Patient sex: F
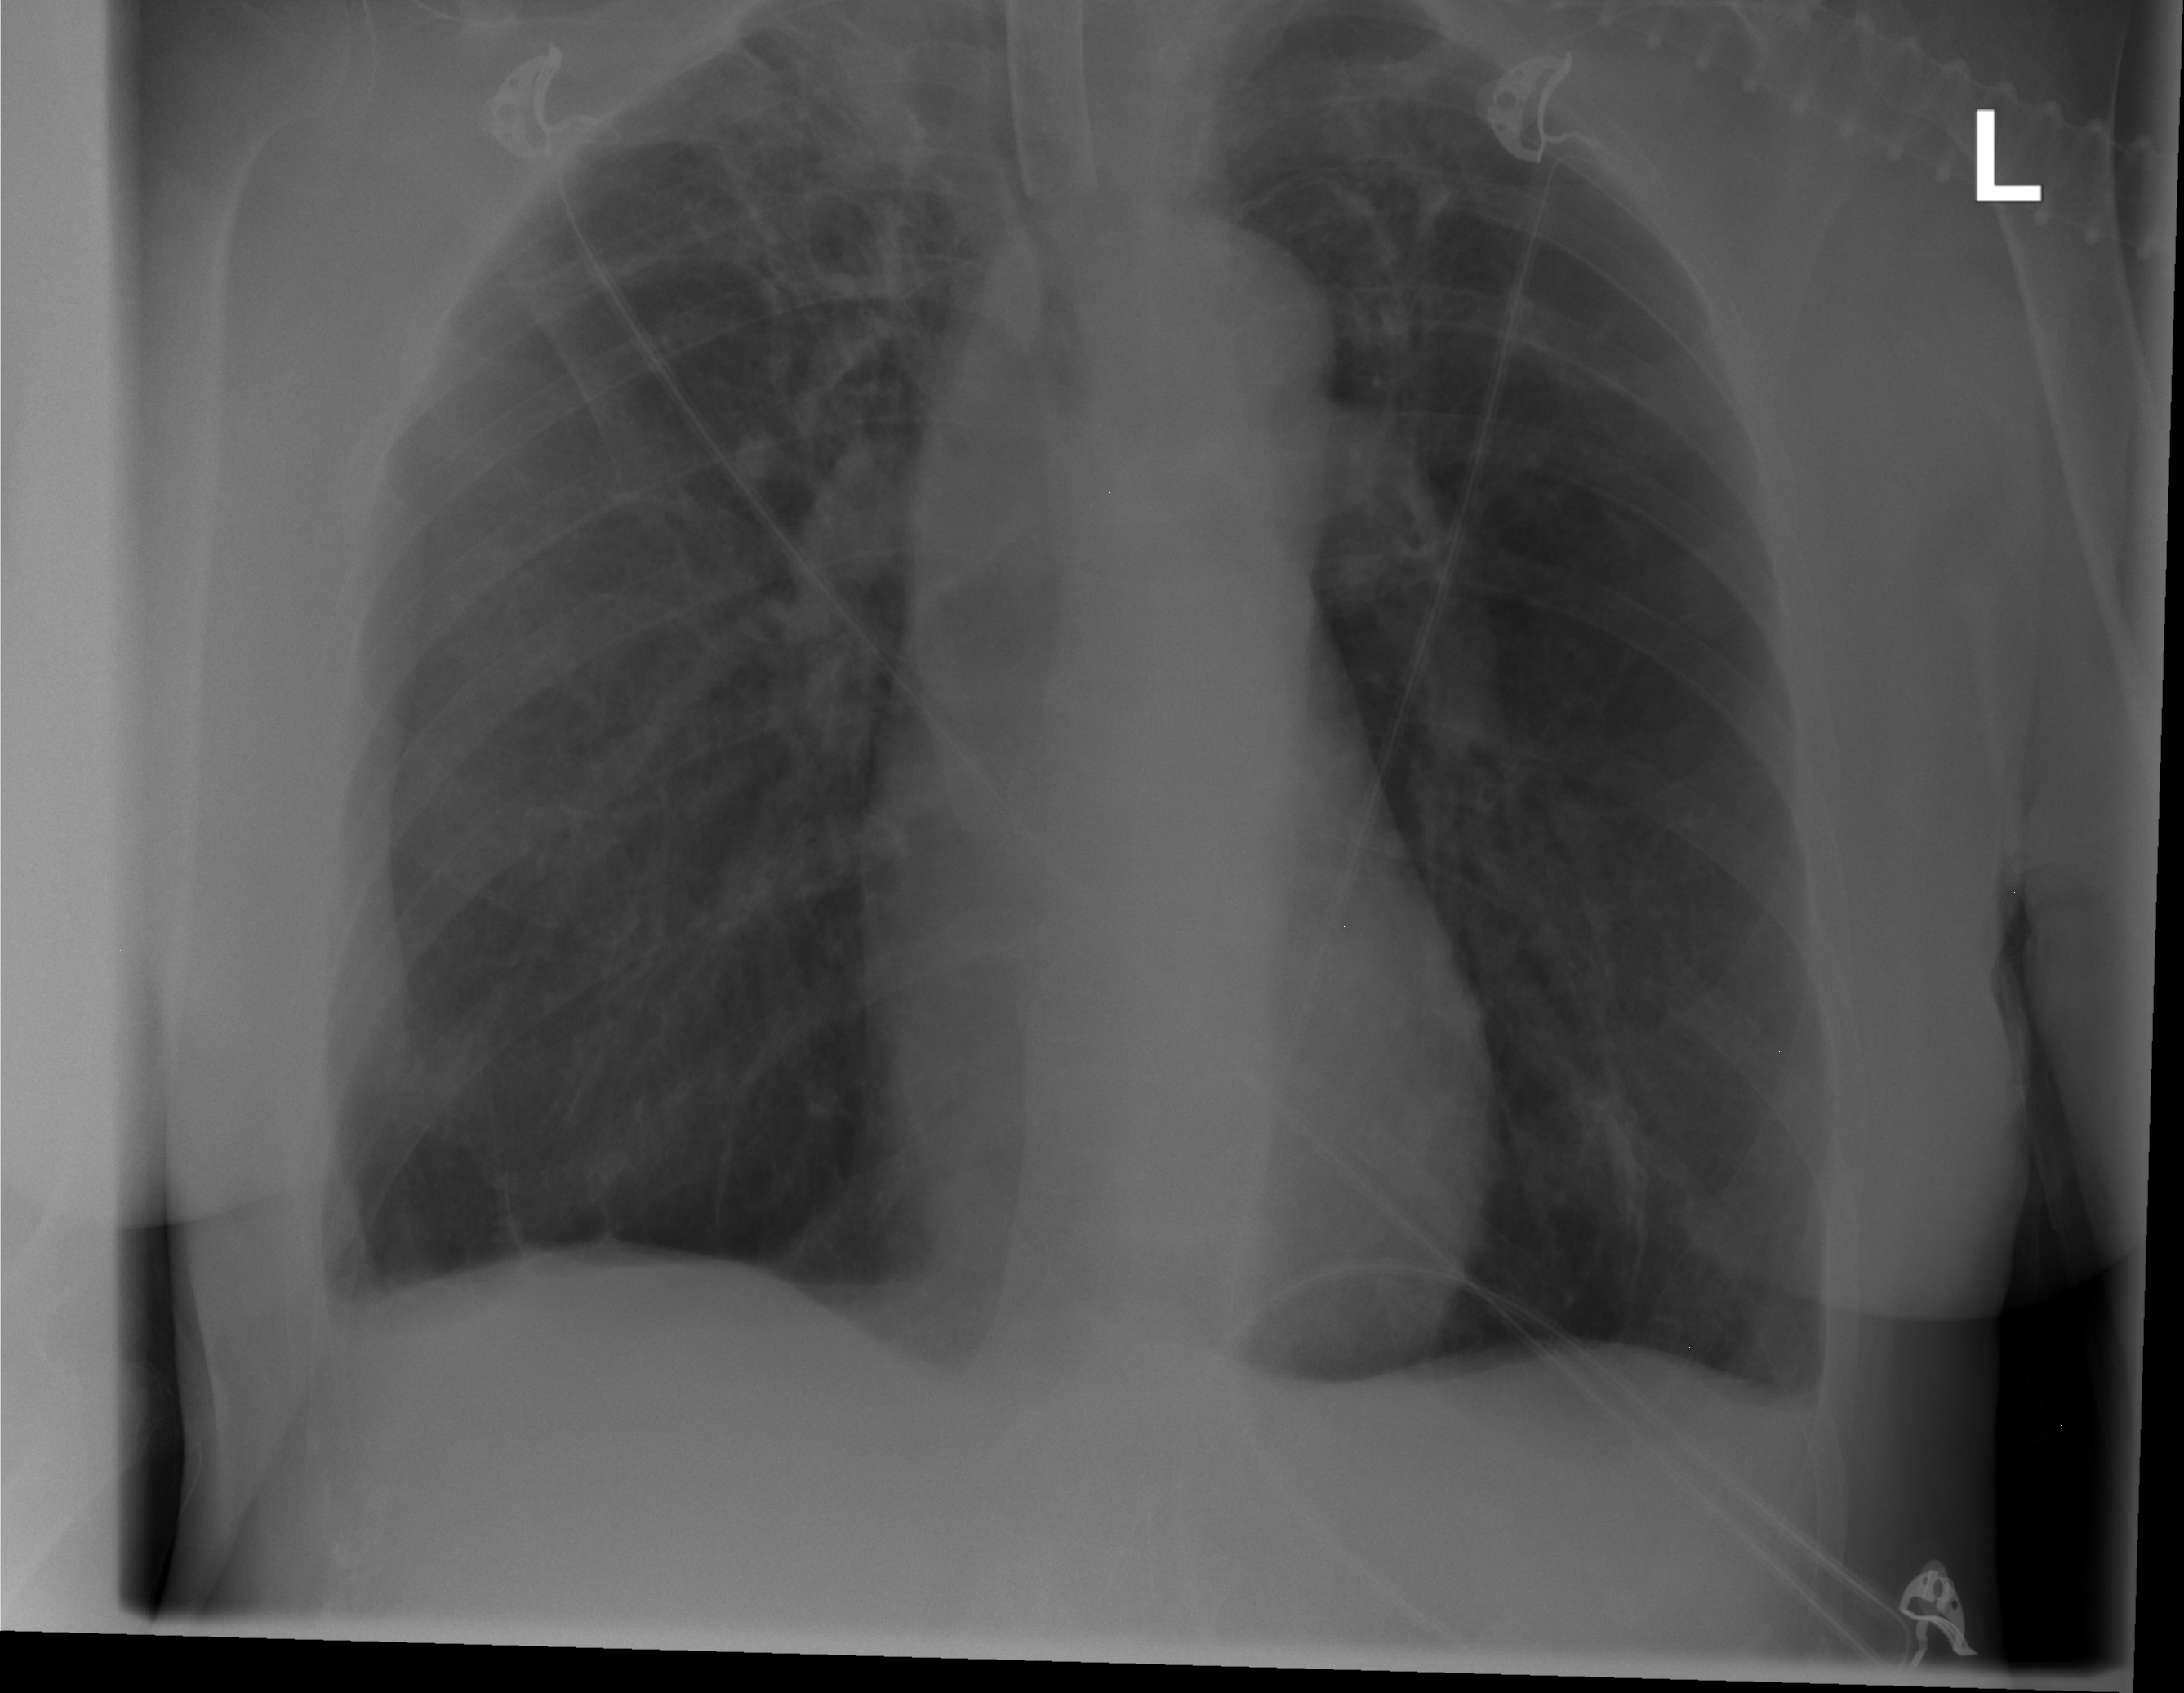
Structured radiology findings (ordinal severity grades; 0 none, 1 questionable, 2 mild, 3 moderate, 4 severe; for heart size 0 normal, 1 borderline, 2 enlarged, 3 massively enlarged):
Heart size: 0
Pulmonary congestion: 0
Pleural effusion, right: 1
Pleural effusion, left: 1
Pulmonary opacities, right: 0
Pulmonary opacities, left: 0
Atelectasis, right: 0
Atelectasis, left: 2